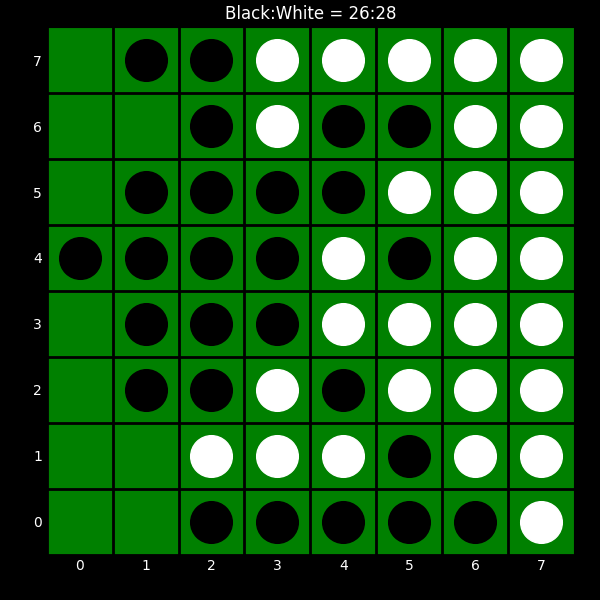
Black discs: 26
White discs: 28